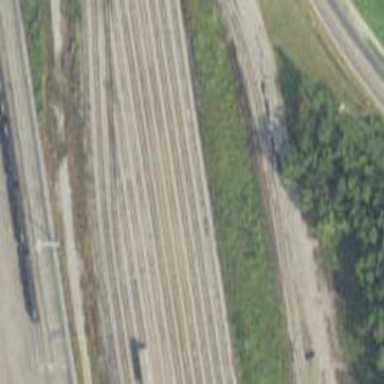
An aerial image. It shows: Railway siding with rails.